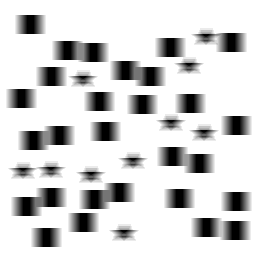
Squares: 28
Triangles: 0
Stars: 10
Total shapes: 38